Question: I am running the latest version of MinGW GCC 4.7.2, and it was working fine with '-std=c++11' before I installed Haskell using Haskell Platform. Please take a look at this:

For some reason, the GCC went back to 4.5.2, after installing Haskell, I re-installed it, with version 4.7.2, but its still showing 4.5.2.
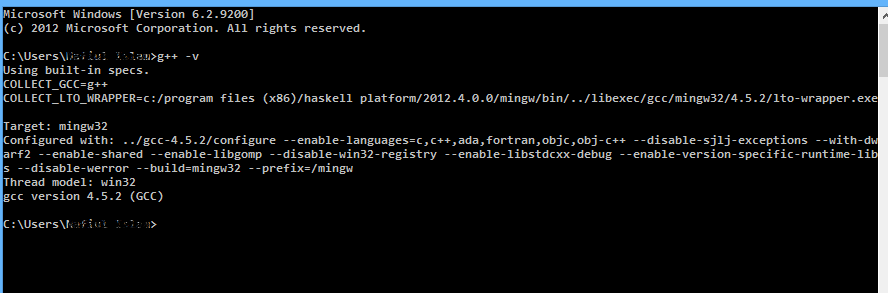
Answer: Haskell adds its own GCC to your system PATH. You can check this is true by running
'''
where gcc
'''
which will show two commands, the Haskell one first, followed by your MinGW GCC.
The solution is to change your PATH to point to the GCC you want (but make sure Haskell still uses its GCC, I doubt it'll agree with GCC 4.7 if it came with GCC 4.5).
The easiest is to have some script ou can run to set up your compilation environment, so you don't have to worry about system PATHs.
If you don't care much about that exact GCC version you had installed, you can get my builds (<URL>, which come with a '.cmd' file you can doubleclick and it will give you a build environment much like the MSVS commandline shortcut, but for GCC. All it really does is add the compilers to PATH.